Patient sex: F
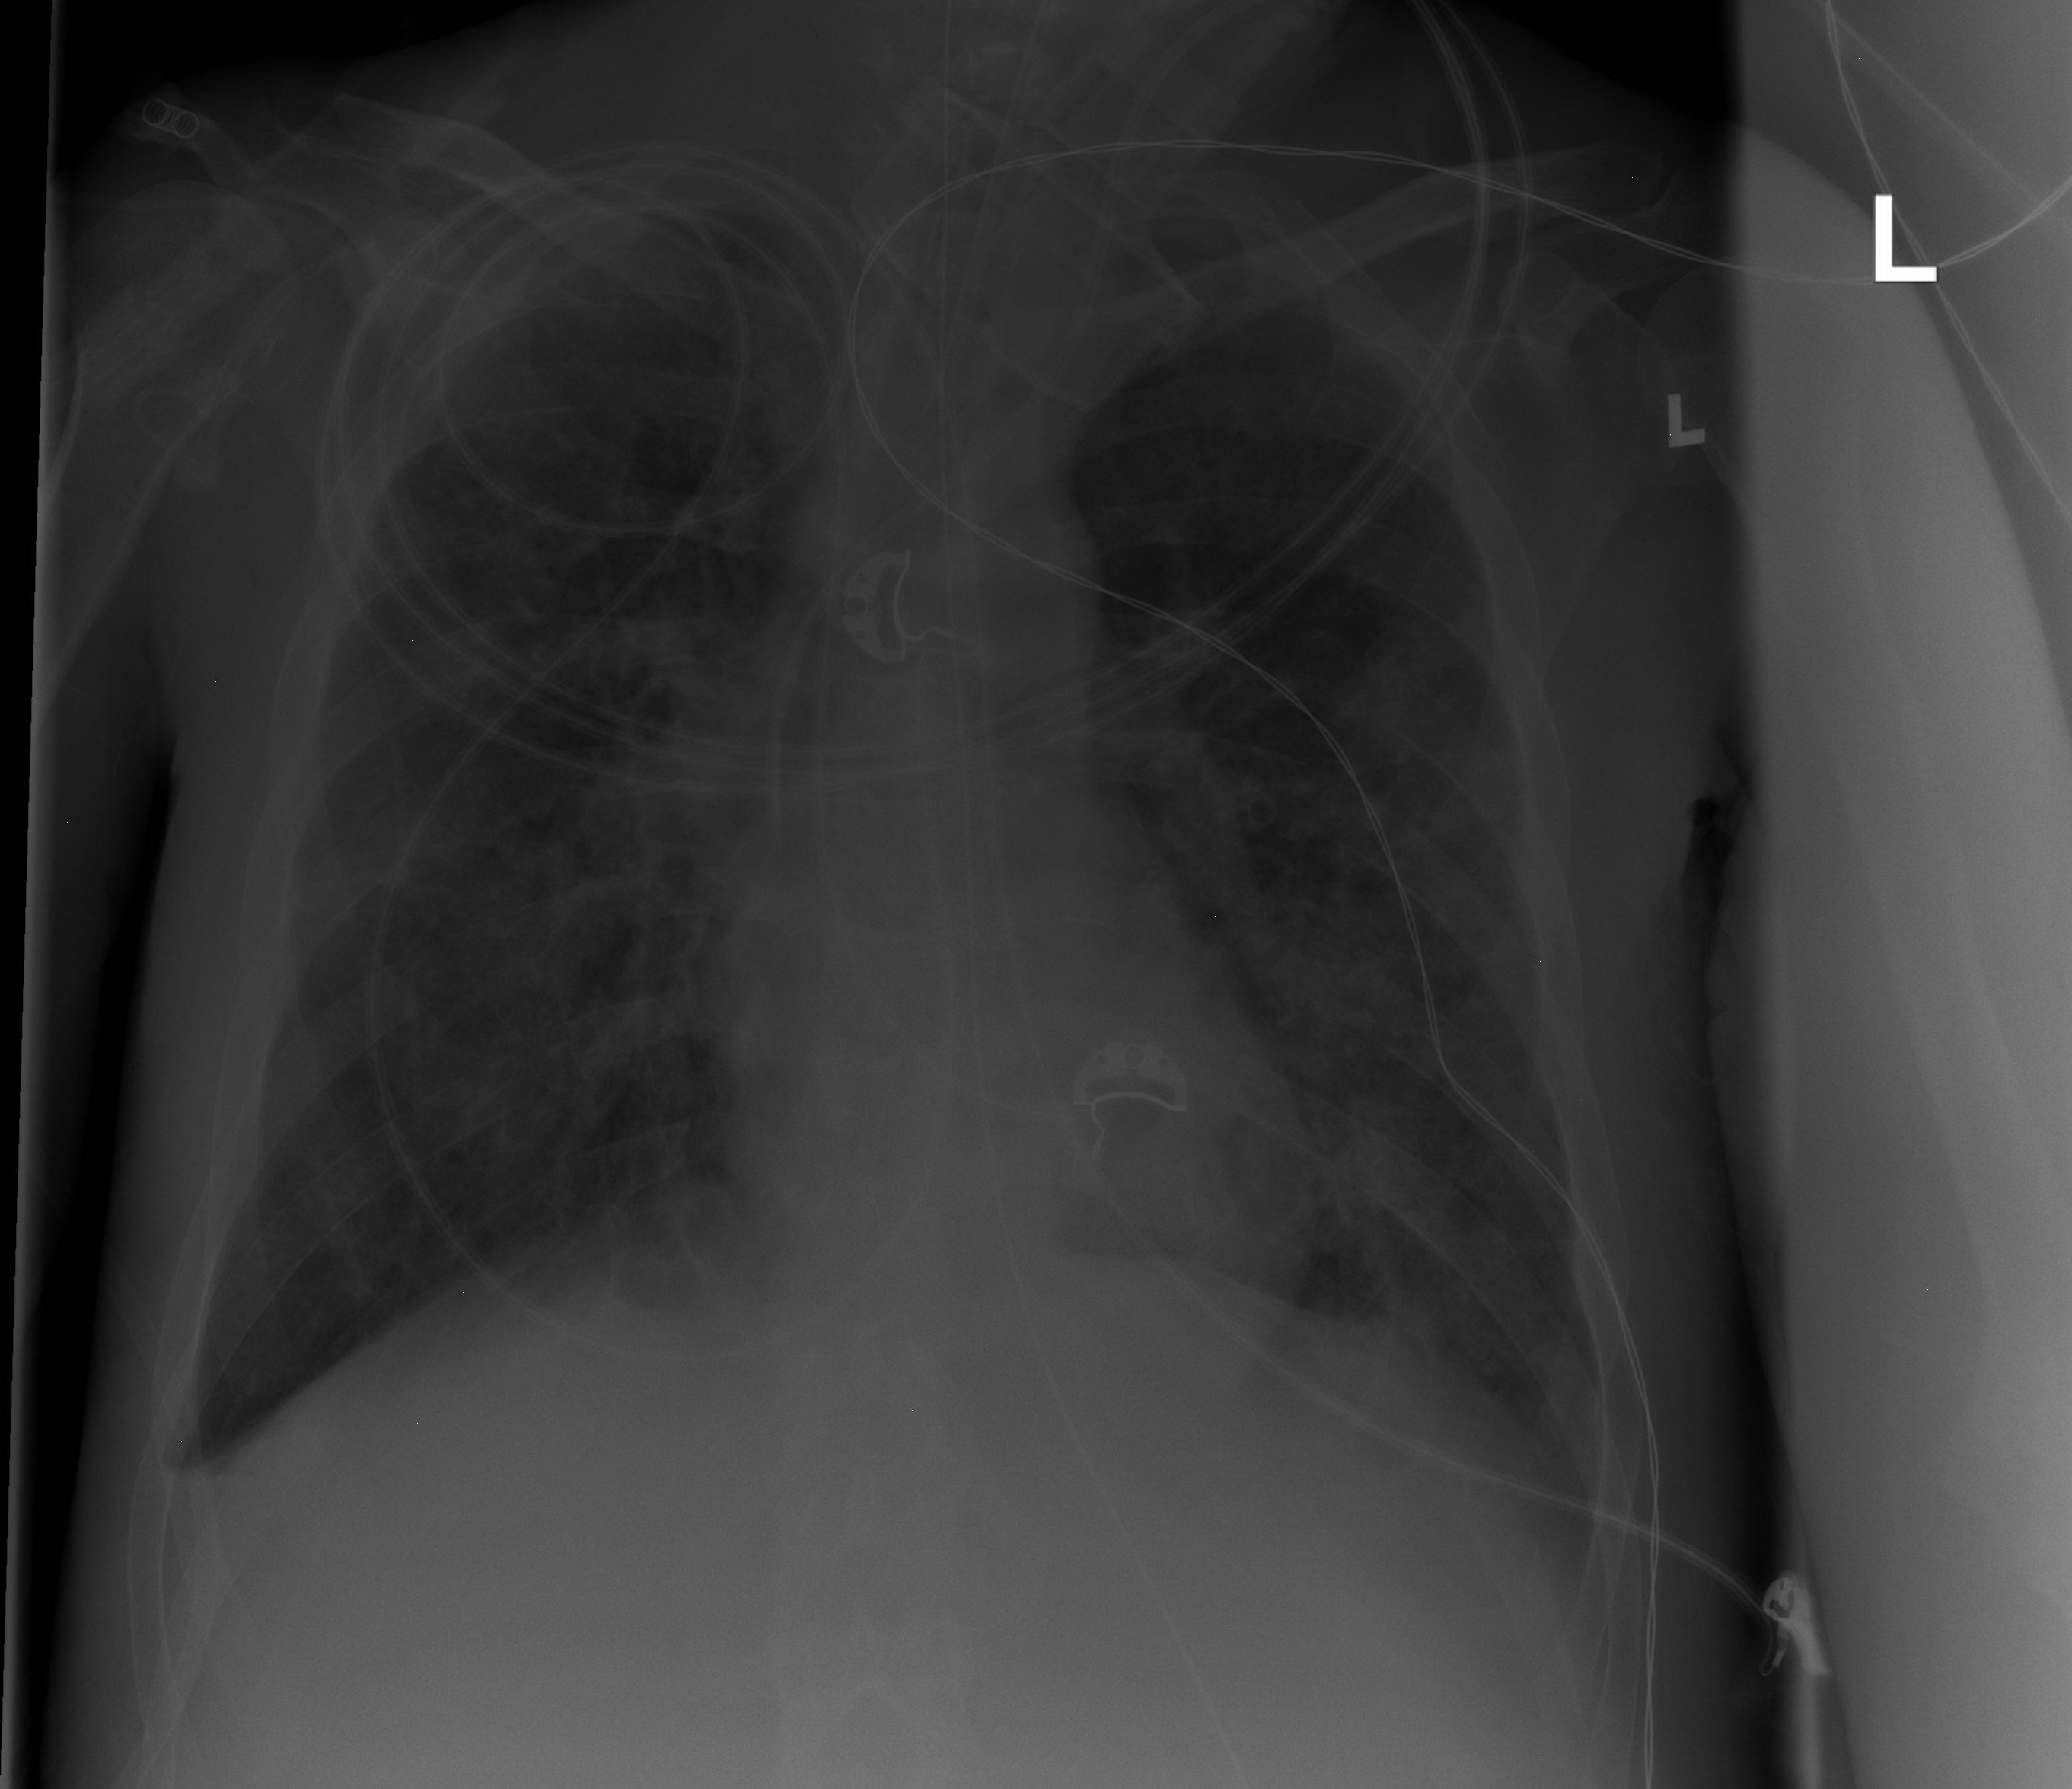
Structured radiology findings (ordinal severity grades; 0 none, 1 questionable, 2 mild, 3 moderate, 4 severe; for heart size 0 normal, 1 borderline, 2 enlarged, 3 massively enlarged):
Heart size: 0
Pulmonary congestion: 0
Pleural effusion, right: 2
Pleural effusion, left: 1
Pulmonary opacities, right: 3
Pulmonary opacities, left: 3
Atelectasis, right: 2
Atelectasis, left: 2